Interaction volume radius: 10 \u00c5
Interaction volume height: 15 \u00c5
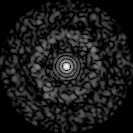
Disorder parameter: 0.8132